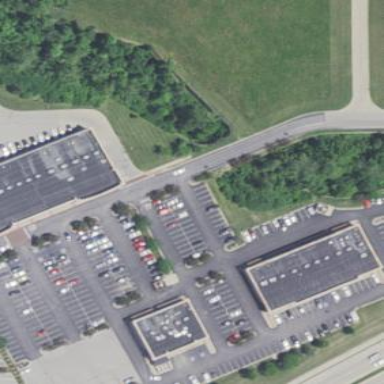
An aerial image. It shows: Parking area.